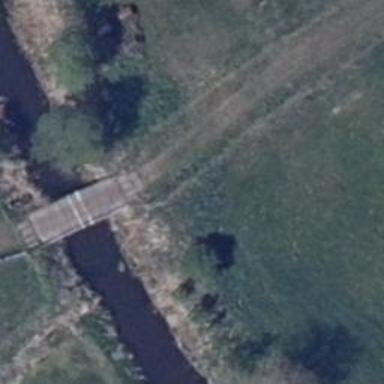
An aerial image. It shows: Track road with bridge.